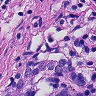
Metastatic tissue present: yes